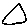
Label: triangle